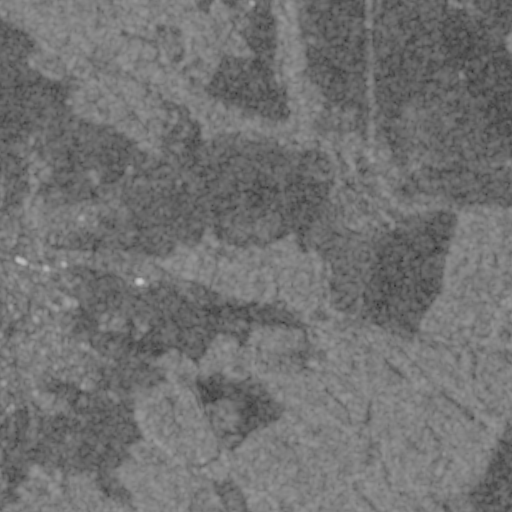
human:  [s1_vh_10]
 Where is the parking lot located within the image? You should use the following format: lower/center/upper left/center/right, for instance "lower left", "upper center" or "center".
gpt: The parking lot is located in the center left of the image.
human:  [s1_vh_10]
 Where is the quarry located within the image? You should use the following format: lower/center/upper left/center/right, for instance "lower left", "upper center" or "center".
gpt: The quarry is located in the lower center of the image.
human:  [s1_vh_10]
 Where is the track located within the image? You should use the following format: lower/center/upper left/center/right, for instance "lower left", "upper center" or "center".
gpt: The track is located in the center left of the image.
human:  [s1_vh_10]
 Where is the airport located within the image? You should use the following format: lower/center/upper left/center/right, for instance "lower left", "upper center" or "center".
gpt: There is no airport in the image.

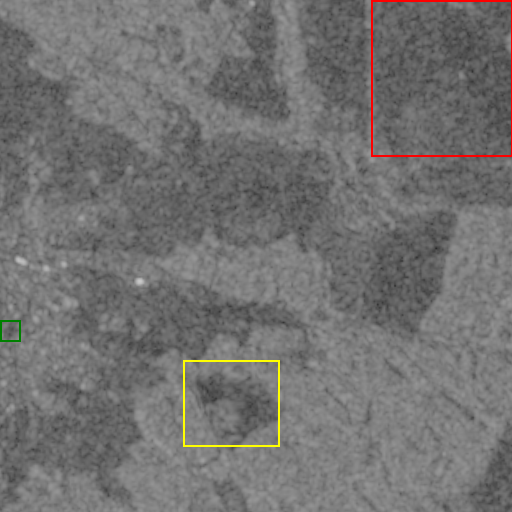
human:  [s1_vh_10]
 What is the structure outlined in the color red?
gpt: The structure outlined in red is a crop field.
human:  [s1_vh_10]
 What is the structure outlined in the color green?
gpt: The structure outlined in green is a park.
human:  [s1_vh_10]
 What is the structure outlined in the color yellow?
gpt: The structure outlined in yellow is a quarry.
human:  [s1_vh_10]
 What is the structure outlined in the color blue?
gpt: There is no blue outline.